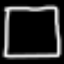
Label: square